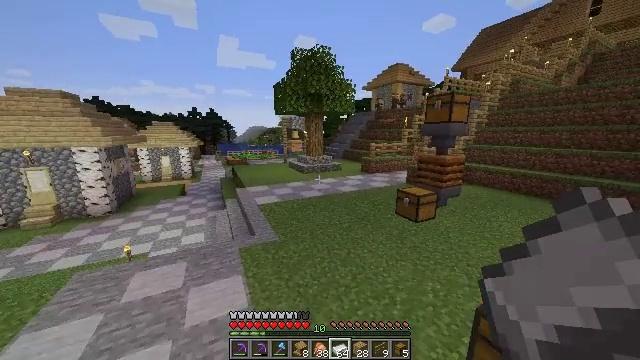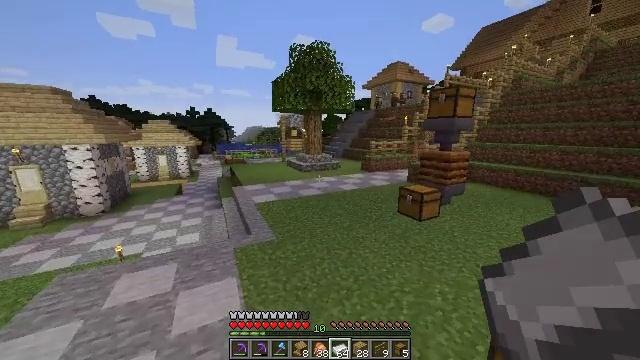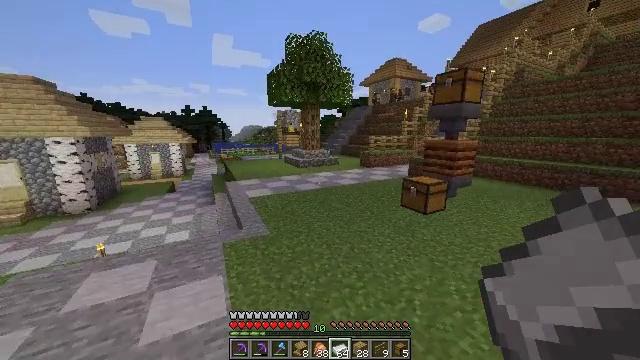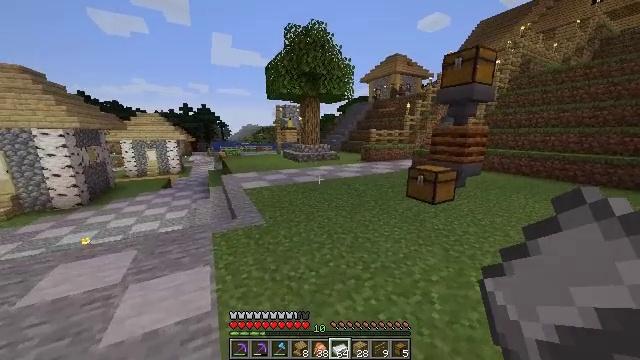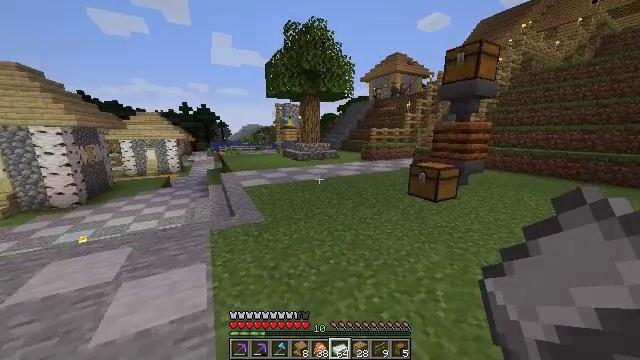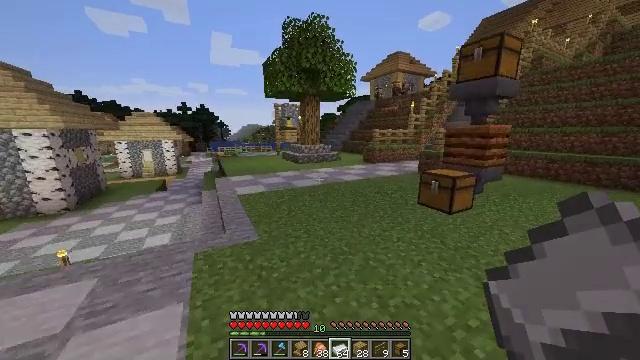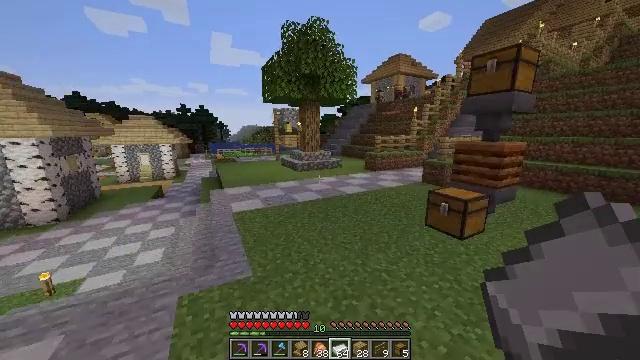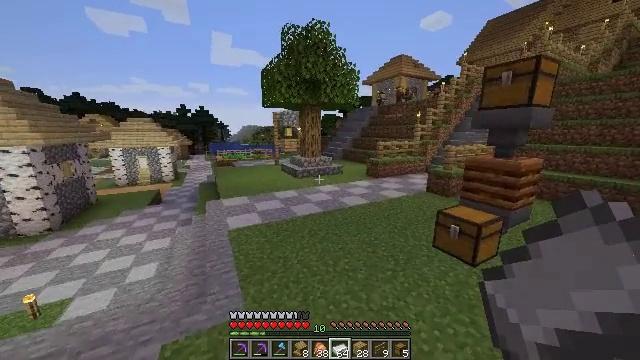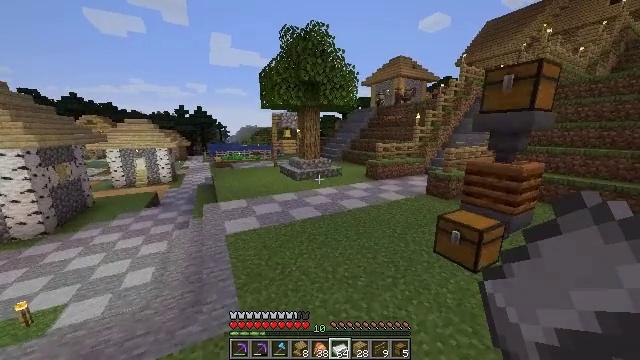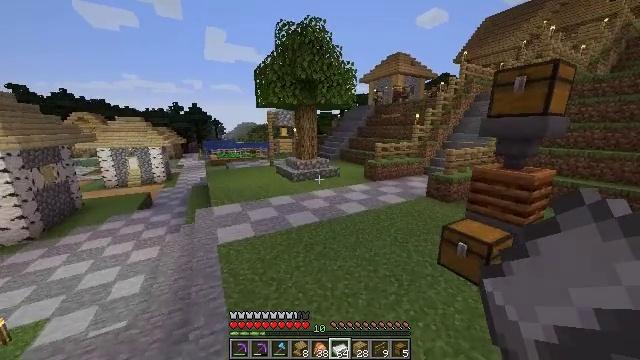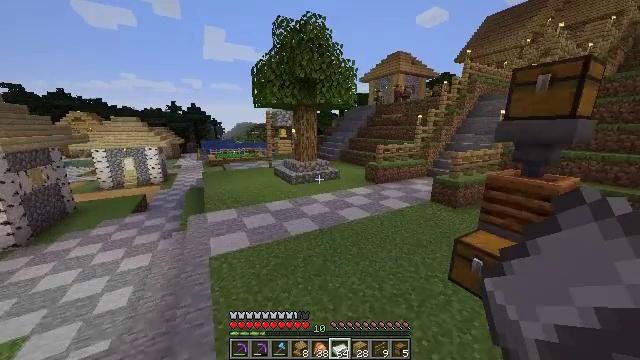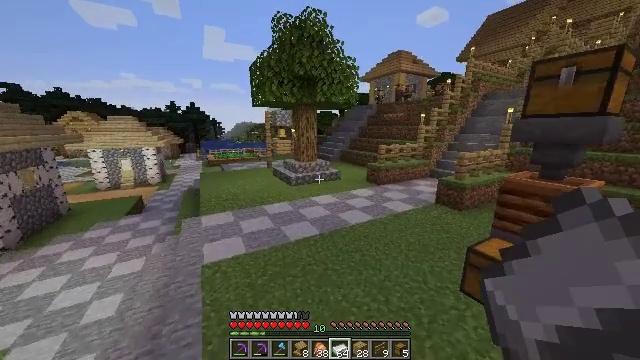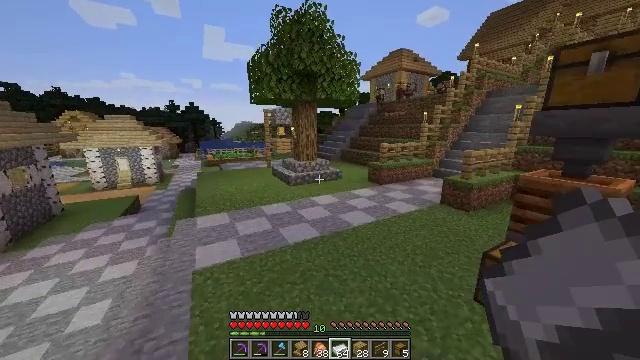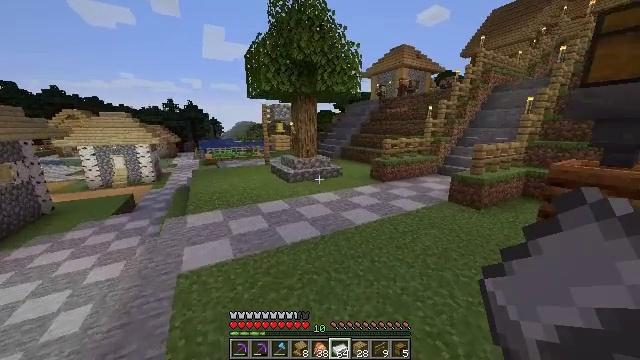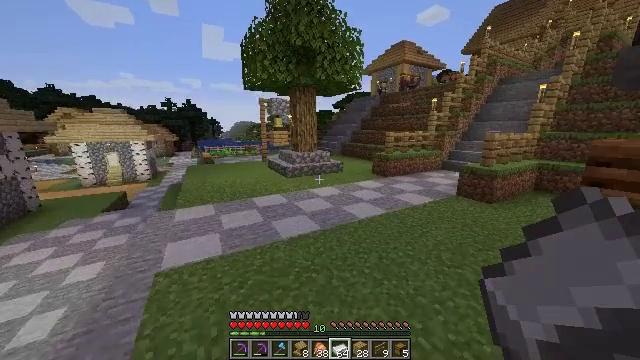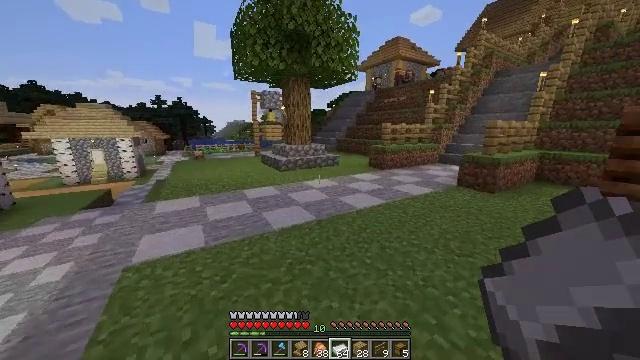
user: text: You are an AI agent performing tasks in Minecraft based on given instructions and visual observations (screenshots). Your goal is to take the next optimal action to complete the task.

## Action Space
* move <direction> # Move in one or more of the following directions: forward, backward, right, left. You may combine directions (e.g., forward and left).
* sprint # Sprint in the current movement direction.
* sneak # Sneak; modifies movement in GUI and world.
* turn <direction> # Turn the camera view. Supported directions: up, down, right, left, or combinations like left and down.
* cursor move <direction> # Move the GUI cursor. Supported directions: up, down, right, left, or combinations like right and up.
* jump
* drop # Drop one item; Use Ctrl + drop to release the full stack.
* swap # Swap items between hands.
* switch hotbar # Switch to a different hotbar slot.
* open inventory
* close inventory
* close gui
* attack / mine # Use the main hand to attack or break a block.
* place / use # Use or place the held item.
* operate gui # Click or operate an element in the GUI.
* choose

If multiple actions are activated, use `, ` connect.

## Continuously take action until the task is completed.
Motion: motion action
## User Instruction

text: Combine materials on the crafting table to make an emerald.
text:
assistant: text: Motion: move forward, jump
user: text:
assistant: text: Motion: move forward, jump
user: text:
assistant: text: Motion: move forward, sprint, jump
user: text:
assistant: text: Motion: move forward, sprint, jump
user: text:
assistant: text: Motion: move forward, sprint, jump
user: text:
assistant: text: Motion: move forward, sprint, jump
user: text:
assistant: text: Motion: move forward, sprint, jump
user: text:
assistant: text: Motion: move forward, sprint, jump
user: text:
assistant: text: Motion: move forward, sprint, jump
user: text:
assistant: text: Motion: move forward, jump
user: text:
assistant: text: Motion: move forward, jump
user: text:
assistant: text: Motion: move forward, jump
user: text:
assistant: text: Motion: move forward, jump
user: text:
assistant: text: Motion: move forward, jump
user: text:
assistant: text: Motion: move forward, turn right, jump
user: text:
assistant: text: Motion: move forward, turn right, jump
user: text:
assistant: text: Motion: move forward, jump
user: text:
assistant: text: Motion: move forward, sprint, turn right, jump
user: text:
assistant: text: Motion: move forward, sprint, turn right, jump
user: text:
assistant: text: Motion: move forward, sprint, turn right, jump
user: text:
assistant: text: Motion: move forward, sprint, turn right, jump
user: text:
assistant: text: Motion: move forward, jump
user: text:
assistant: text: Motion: move forward, jump
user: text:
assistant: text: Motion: move forward, jump
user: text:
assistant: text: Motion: move forward, jump
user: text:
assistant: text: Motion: move forward, jump
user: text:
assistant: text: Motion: move forward, jump
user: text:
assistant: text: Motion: move forward, jump
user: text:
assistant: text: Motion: move forward, jump
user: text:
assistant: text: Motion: move forward, jump